Interaction volume radius: 5 \u00c5
Interaction volume height: 10 \u00c5
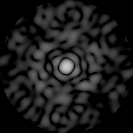
Disorder parameter: 0.8291